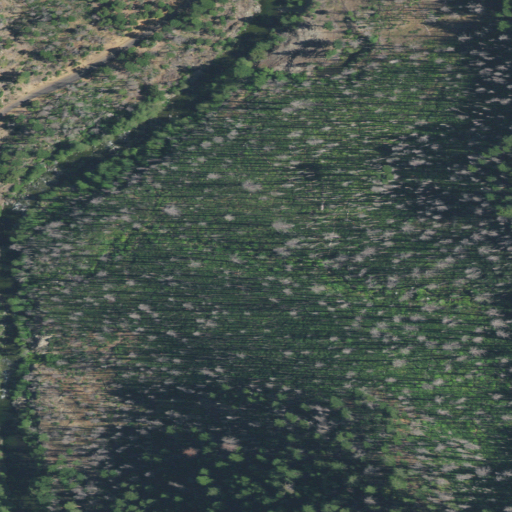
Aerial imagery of valley in California named Applesauce Gulch containing shrub, grassland, open development, and evergreen forest